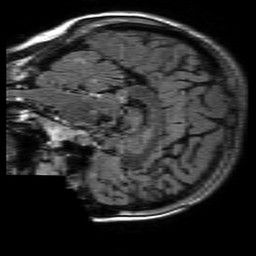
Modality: FLAIR
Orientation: sagittal
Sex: female
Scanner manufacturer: philips
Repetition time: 11 s
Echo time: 0.125 s